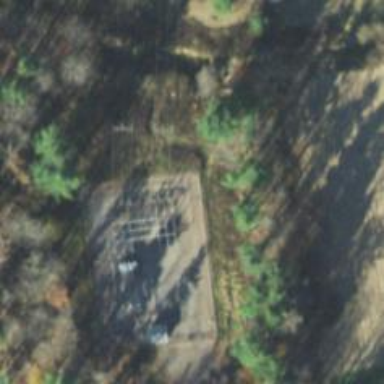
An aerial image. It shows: H-frame designed tower for power lines.